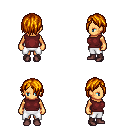
a pixel art fantasy rpg character, female body template, human, tanned skin, maroon sleeveless shirt, white pants, dark blonde bangs hairstyle, maroon shoes, four views (front, back, left, right), 2x2 character sprite sheet, small pixel art, hard edges, no anti-aliasing